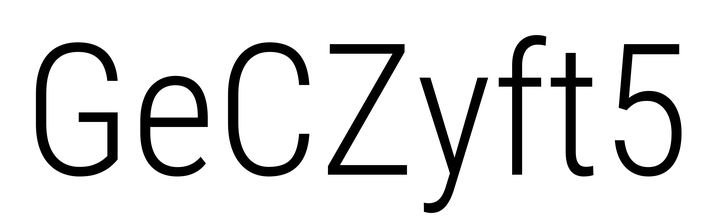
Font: Roboto_Condensed_Light